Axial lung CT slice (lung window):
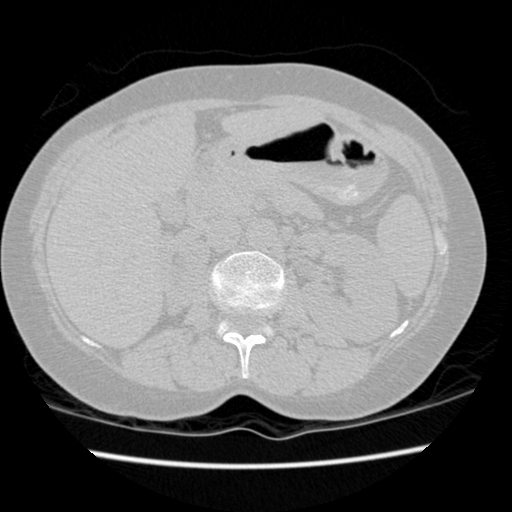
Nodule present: no